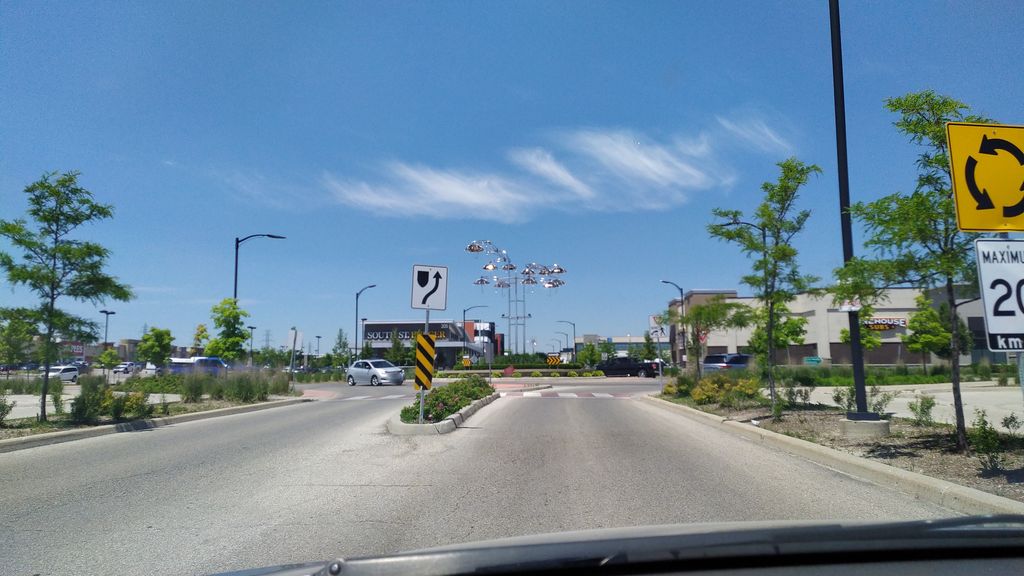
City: kitchener-waterloo